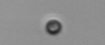
Label: nanoplankton_mix